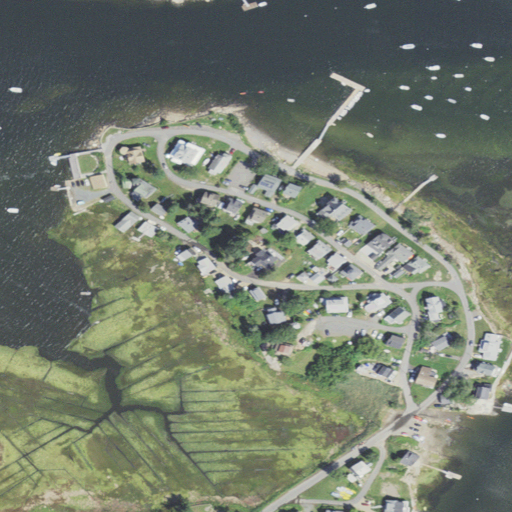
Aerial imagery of cape in Massachusetts named Conomo Point containing medium intensity development, open water, herbaceous wetlands, low intensity development, high intensity development, and barren land